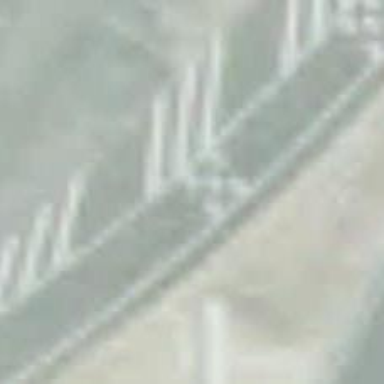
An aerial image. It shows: Motorway link.